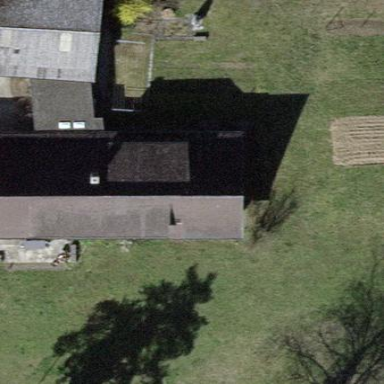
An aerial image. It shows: Farm building with gabled roof.